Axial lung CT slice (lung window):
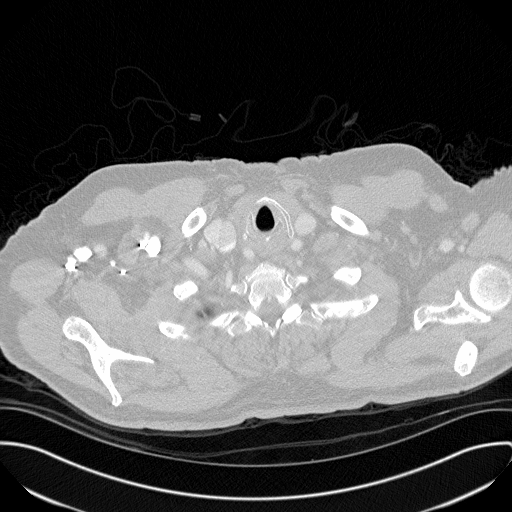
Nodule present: no